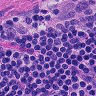
Metastatic tissue present: no